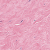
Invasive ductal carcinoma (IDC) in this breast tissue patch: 0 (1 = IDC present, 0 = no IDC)